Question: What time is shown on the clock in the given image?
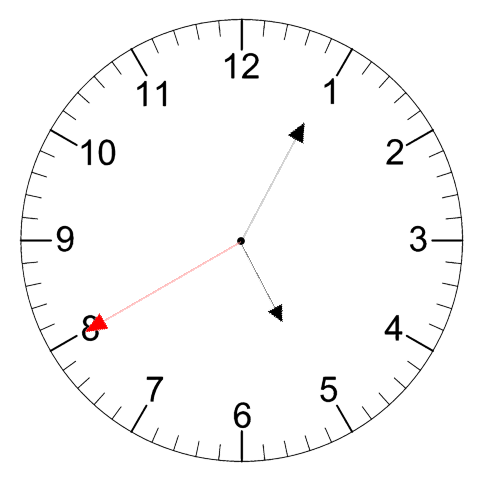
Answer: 05:04:40